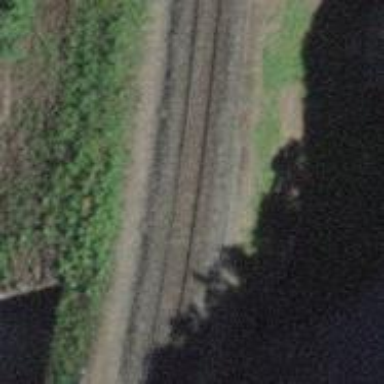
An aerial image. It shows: Narrow-gauge railway bridge with electrified contact line.